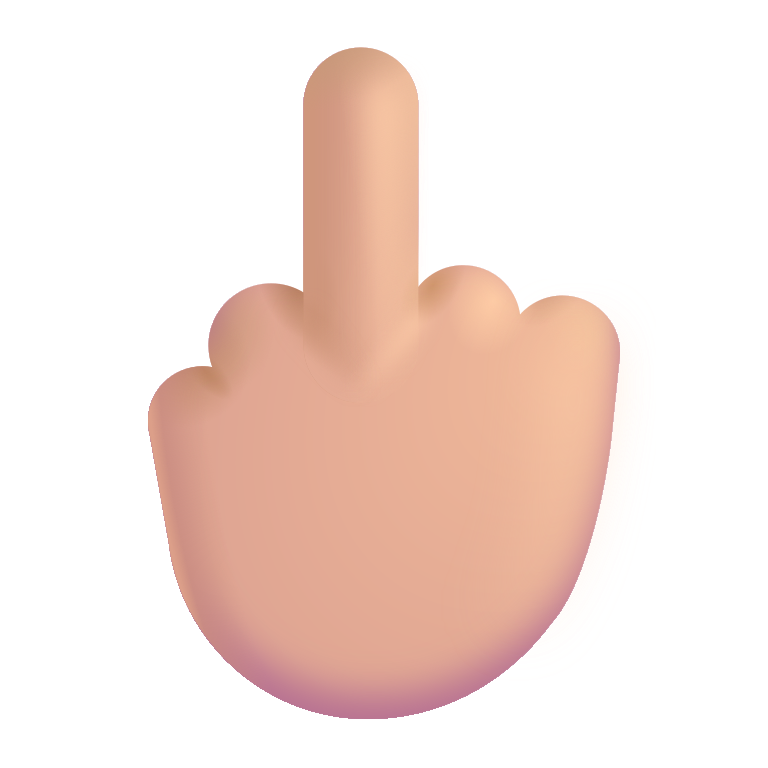
middle finger color  light